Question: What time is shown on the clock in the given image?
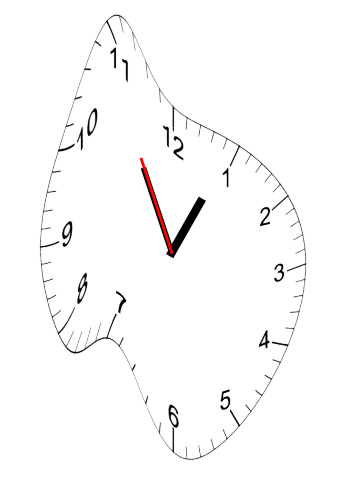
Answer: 12:54:55